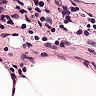
Metastatic tissue present: no